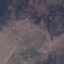
Land use / land cover class: HerbaceousVegetation